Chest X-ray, PA view. Patient: 59 years old, sex M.
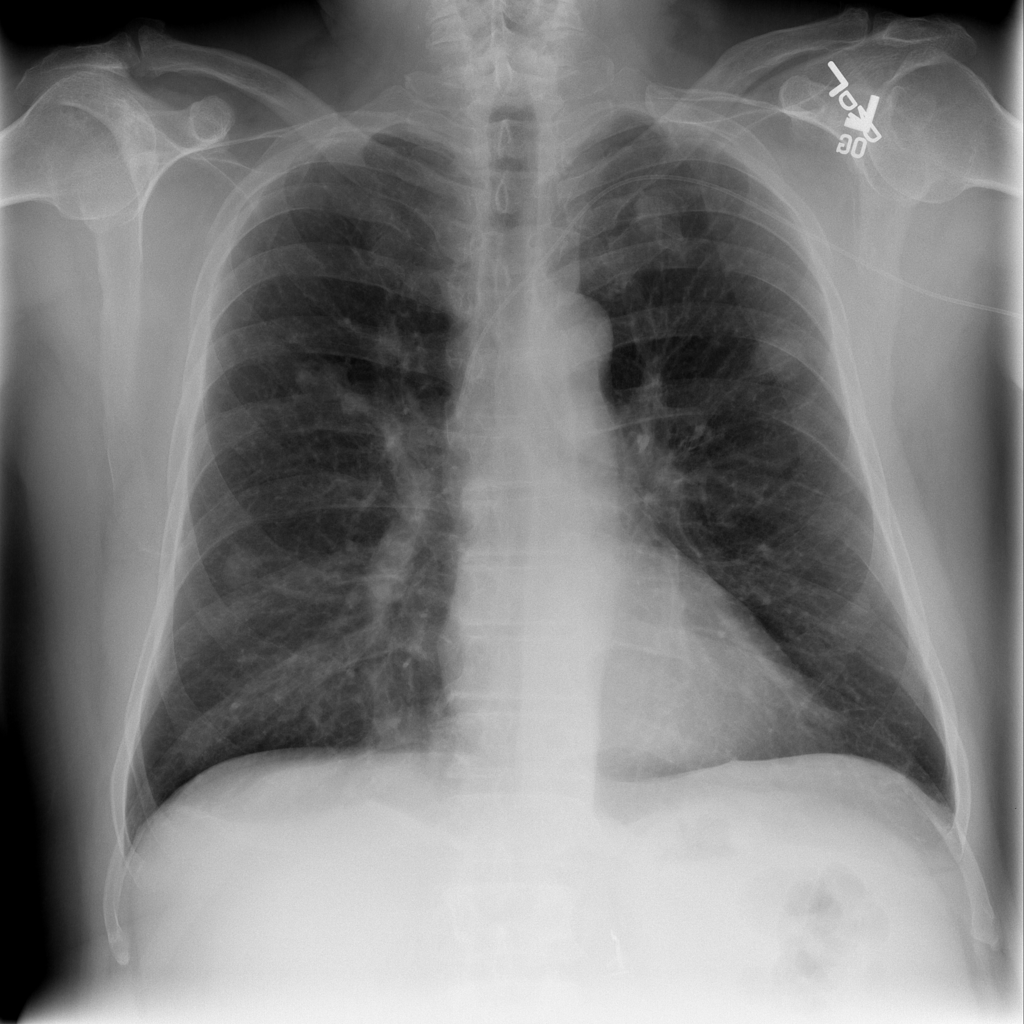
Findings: No Finding